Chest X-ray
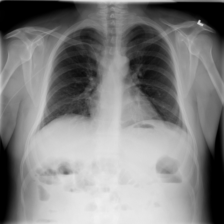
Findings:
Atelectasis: negative
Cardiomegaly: negative
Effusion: negative
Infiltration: negative
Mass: negative
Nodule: negative
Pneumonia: negative
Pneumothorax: negative
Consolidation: negative
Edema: negative
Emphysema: negative
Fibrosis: negative
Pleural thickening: negative
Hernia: negative